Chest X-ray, PA view. Patient: 49 years old, sex F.
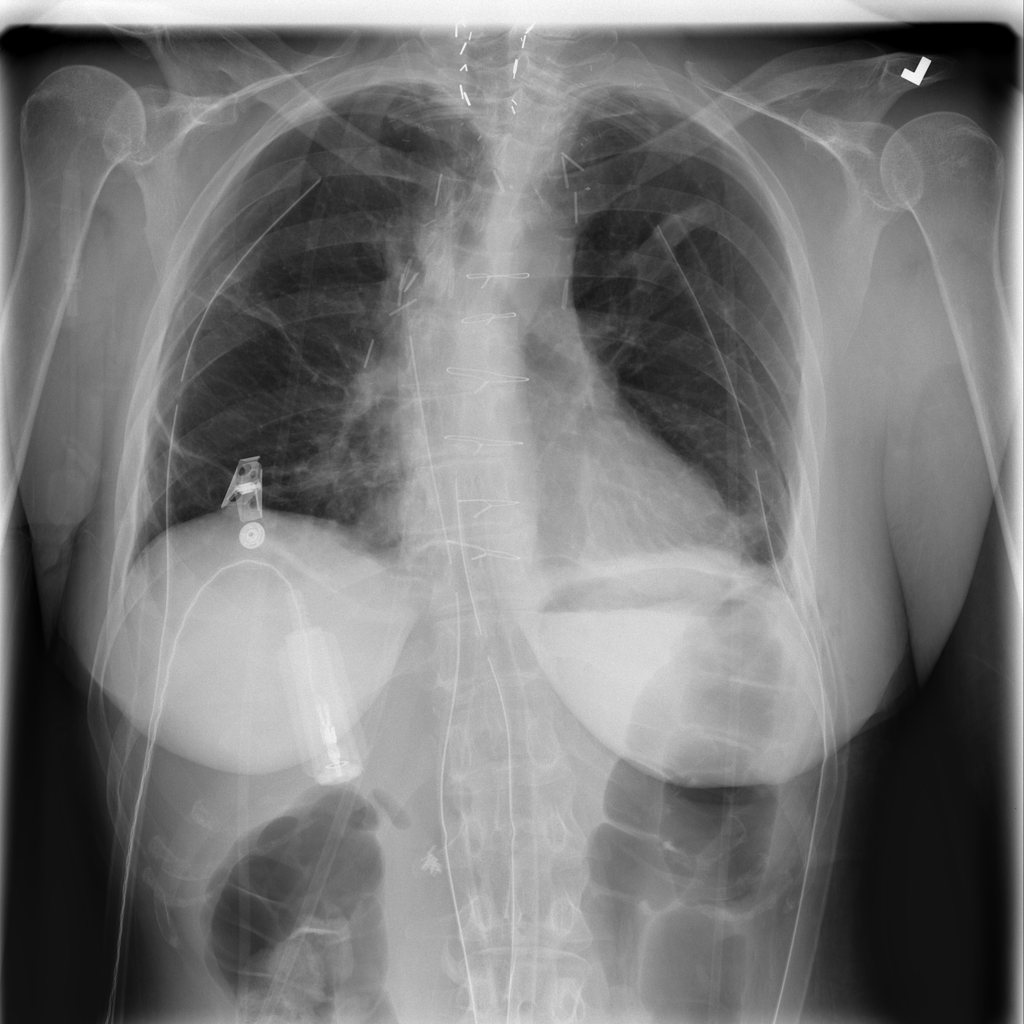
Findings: Atelectasis, Infiltration